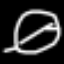
Label: leaf